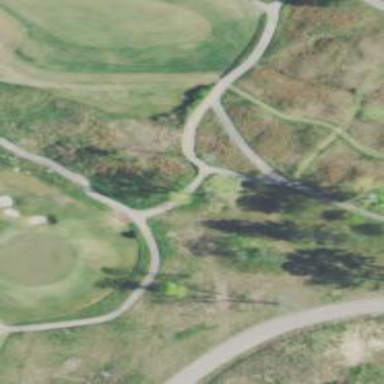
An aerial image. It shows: Service road used as golf cart path.